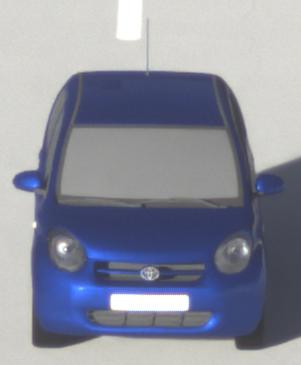
Make: Toyota
Model: Passo
Detailed model: Toyota Passo X Yururi
Model produced from: 2010
Model produced until: 2016
Doors: 5
Color: blue
Road condition: dry road
Daytime: morning or afternoon
Contrast: medium contrast